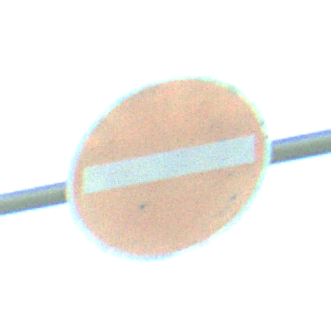
Verkehrszeichen: VerbotDerEinfahrt
Umgebung: Outdoor, Nature
Tageszeit: MorningAfternoon
Wetter: PartlyCloudy
Licht: Natural
Jahreszeit: NotSpecified
Kontrast: HighContrast